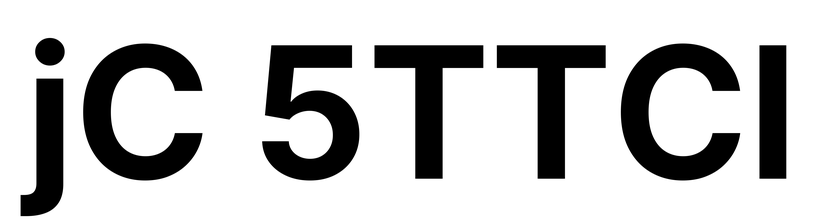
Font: Inter_Bold